【题型】填空题　【知识点】解析几何　【难度】medium
椭圆$\dfrac{x^2}{a^2}+\dfrac{y^2}{a^2-3}=1$的焦点为$F_1$，$F_2$，过原点的直线与该椭圆交于$A$，$B$两点，若$|AB|=2\sqrt{3}$，$\triangle AF_1F_2$的面积为$1$，$\triangle AF_1F_2$的周长为\_\_\_\_\_\_.
【解答】
\noindent \textbf{【答案】}$4+2\sqrt{3}$

\noindent \textbf{【分析】}根据椭圆方程，求得椭圆的焦距$|F_1F_2|=2\sqrt{3}$，结合$\triangle AF_1F_2$的面积为$1$，$|AB|=2\sqrt{3}$，求得点$A$的坐标，将点$A$坐标代入椭圆方程，可求得$|a|=2$，进而得到$\triangle AF_1F_2$的周长为$2|a|+|F_1F_2|=4+2\sqrt{3}$.

\noindent \textbf{【详解】}椭圆$\dfrac{x^2}{a^2}+\dfrac{y^2}{a^2-3}=1$的焦点在$x$轴上，令半焦距为$c$，则$c=\sqrt{a^2-(a^2-3)}=\sqrt{3}$，

\noindent 所以该椭圆的焦距为$2\sqrt{3}$；

\noindent 设点$A(x_0,y_0)$，而$|F_1F_2|=2\sqrt{3}$，则$\triangle AF_1F_2$的面积$S=\dfrac{1}{2}|F_1F_2|\times|y_0|=\sqrt{3}|y_0|=1$，

\noindent 解得$y_0^2=\dfrac{1}{3}$，又直线$AB$过原点$O$，且$|AB|=2\sqrt{3}$，由椭圆对称性知$|OA|=\dfrac{1}{2}|AB|=\sqrt{3}$，

\noindent 因此$x_0^2+y_0^2=3$，解得$x_0^2=\dfrac{8}{3}$，又$\dfrac{x_0^2}{a^2}+\dfrac{y_0^2}{a^2-3}=1$，则$\dfrac{8}{3a^2}+\dfrac{1}{3(a^2-3)}=1$，

\noindent 整理得$a^4-6a^2+8=0$，而$a^2>3$，于是$a^2=4$，解得$|a|=2$，

\noindent 所以$\triangle AF_1F_2$的周长为$|AF_1|+|AF_2|+|F_1F_2|=2|a|+2\sqrt{3}=4+2\sqrt{3}$.

\noindent 故答案为：$4+2\sqrt{3}$.

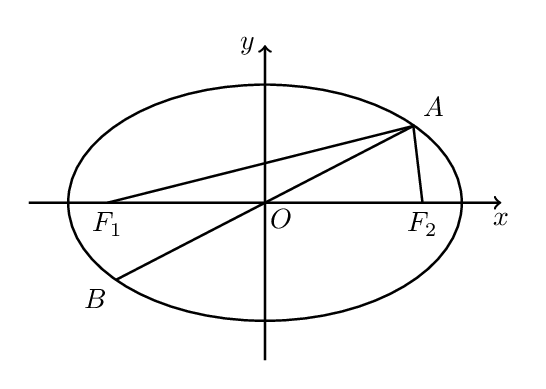